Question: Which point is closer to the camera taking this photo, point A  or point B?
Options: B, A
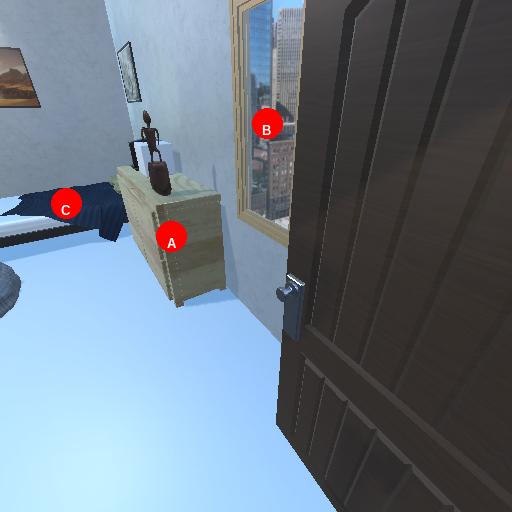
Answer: B